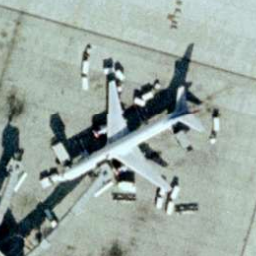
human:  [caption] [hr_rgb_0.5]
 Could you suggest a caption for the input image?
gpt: An airplane is surrounded with some cars in the airport .

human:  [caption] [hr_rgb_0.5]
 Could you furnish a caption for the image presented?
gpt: An airplane is surrounded with some cars .

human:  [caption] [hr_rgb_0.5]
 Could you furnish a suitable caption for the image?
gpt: There is an airplane in the airport .

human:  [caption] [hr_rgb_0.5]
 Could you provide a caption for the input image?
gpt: An airplane is stopped at the airport .

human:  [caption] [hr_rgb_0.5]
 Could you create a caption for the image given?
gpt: An airplane is surrounded with some cars in the airport .